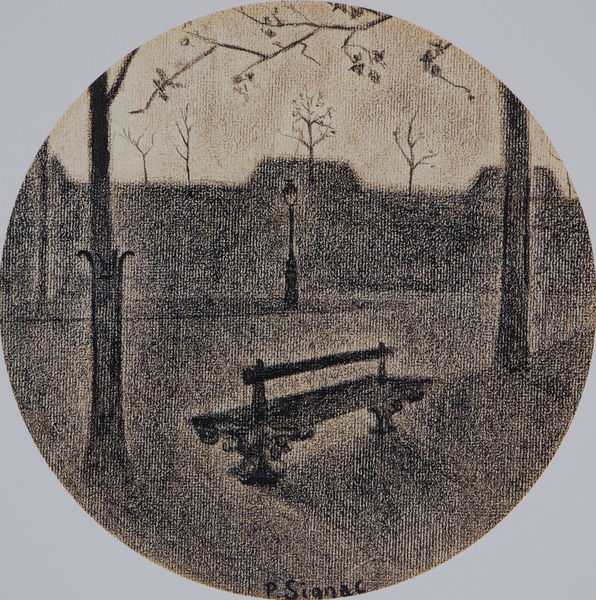
Titel: Le Banc
Künstler: Paul Signac
Institution: (Privatsammlung)
Schlagwörter: baum, blätter, dunkel, himmel, laub, schatten, baumstämme, bäume, impressionismus, stadt, äste, braun, grau, lampe, laterne, laternen, licht, nacht, paris, schwarz, straße, weiss, zeichnung, dach, park, zaun, signatur, dämmerung, häuser, zweige, einsam, blatt, kreis, rund, düster, pointilismus, mauer, nebel, kahl, monochrom, herbst, winter, platz, silhouette, bank, stämme, metall, balken, menschenleer, punkte, eisen, kohle, druck, verwischt, stadtmauer, signac, baumbegrenzung, place des vosges, rud, parkbank, kreisform, bank an promenade